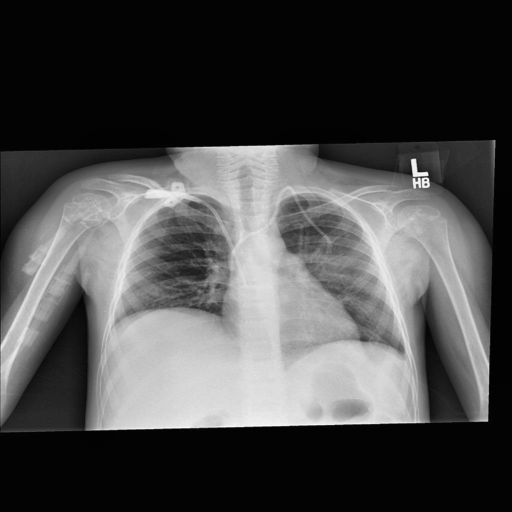
Finding: NORMAL